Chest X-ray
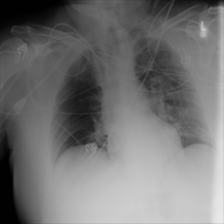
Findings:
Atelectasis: negative
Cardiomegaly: negative
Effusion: negative
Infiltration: negative
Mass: negative
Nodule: negative
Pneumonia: negative
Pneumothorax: negative
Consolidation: negative
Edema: negative
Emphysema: negative
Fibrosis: negative
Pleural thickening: negative
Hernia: negative